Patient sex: M
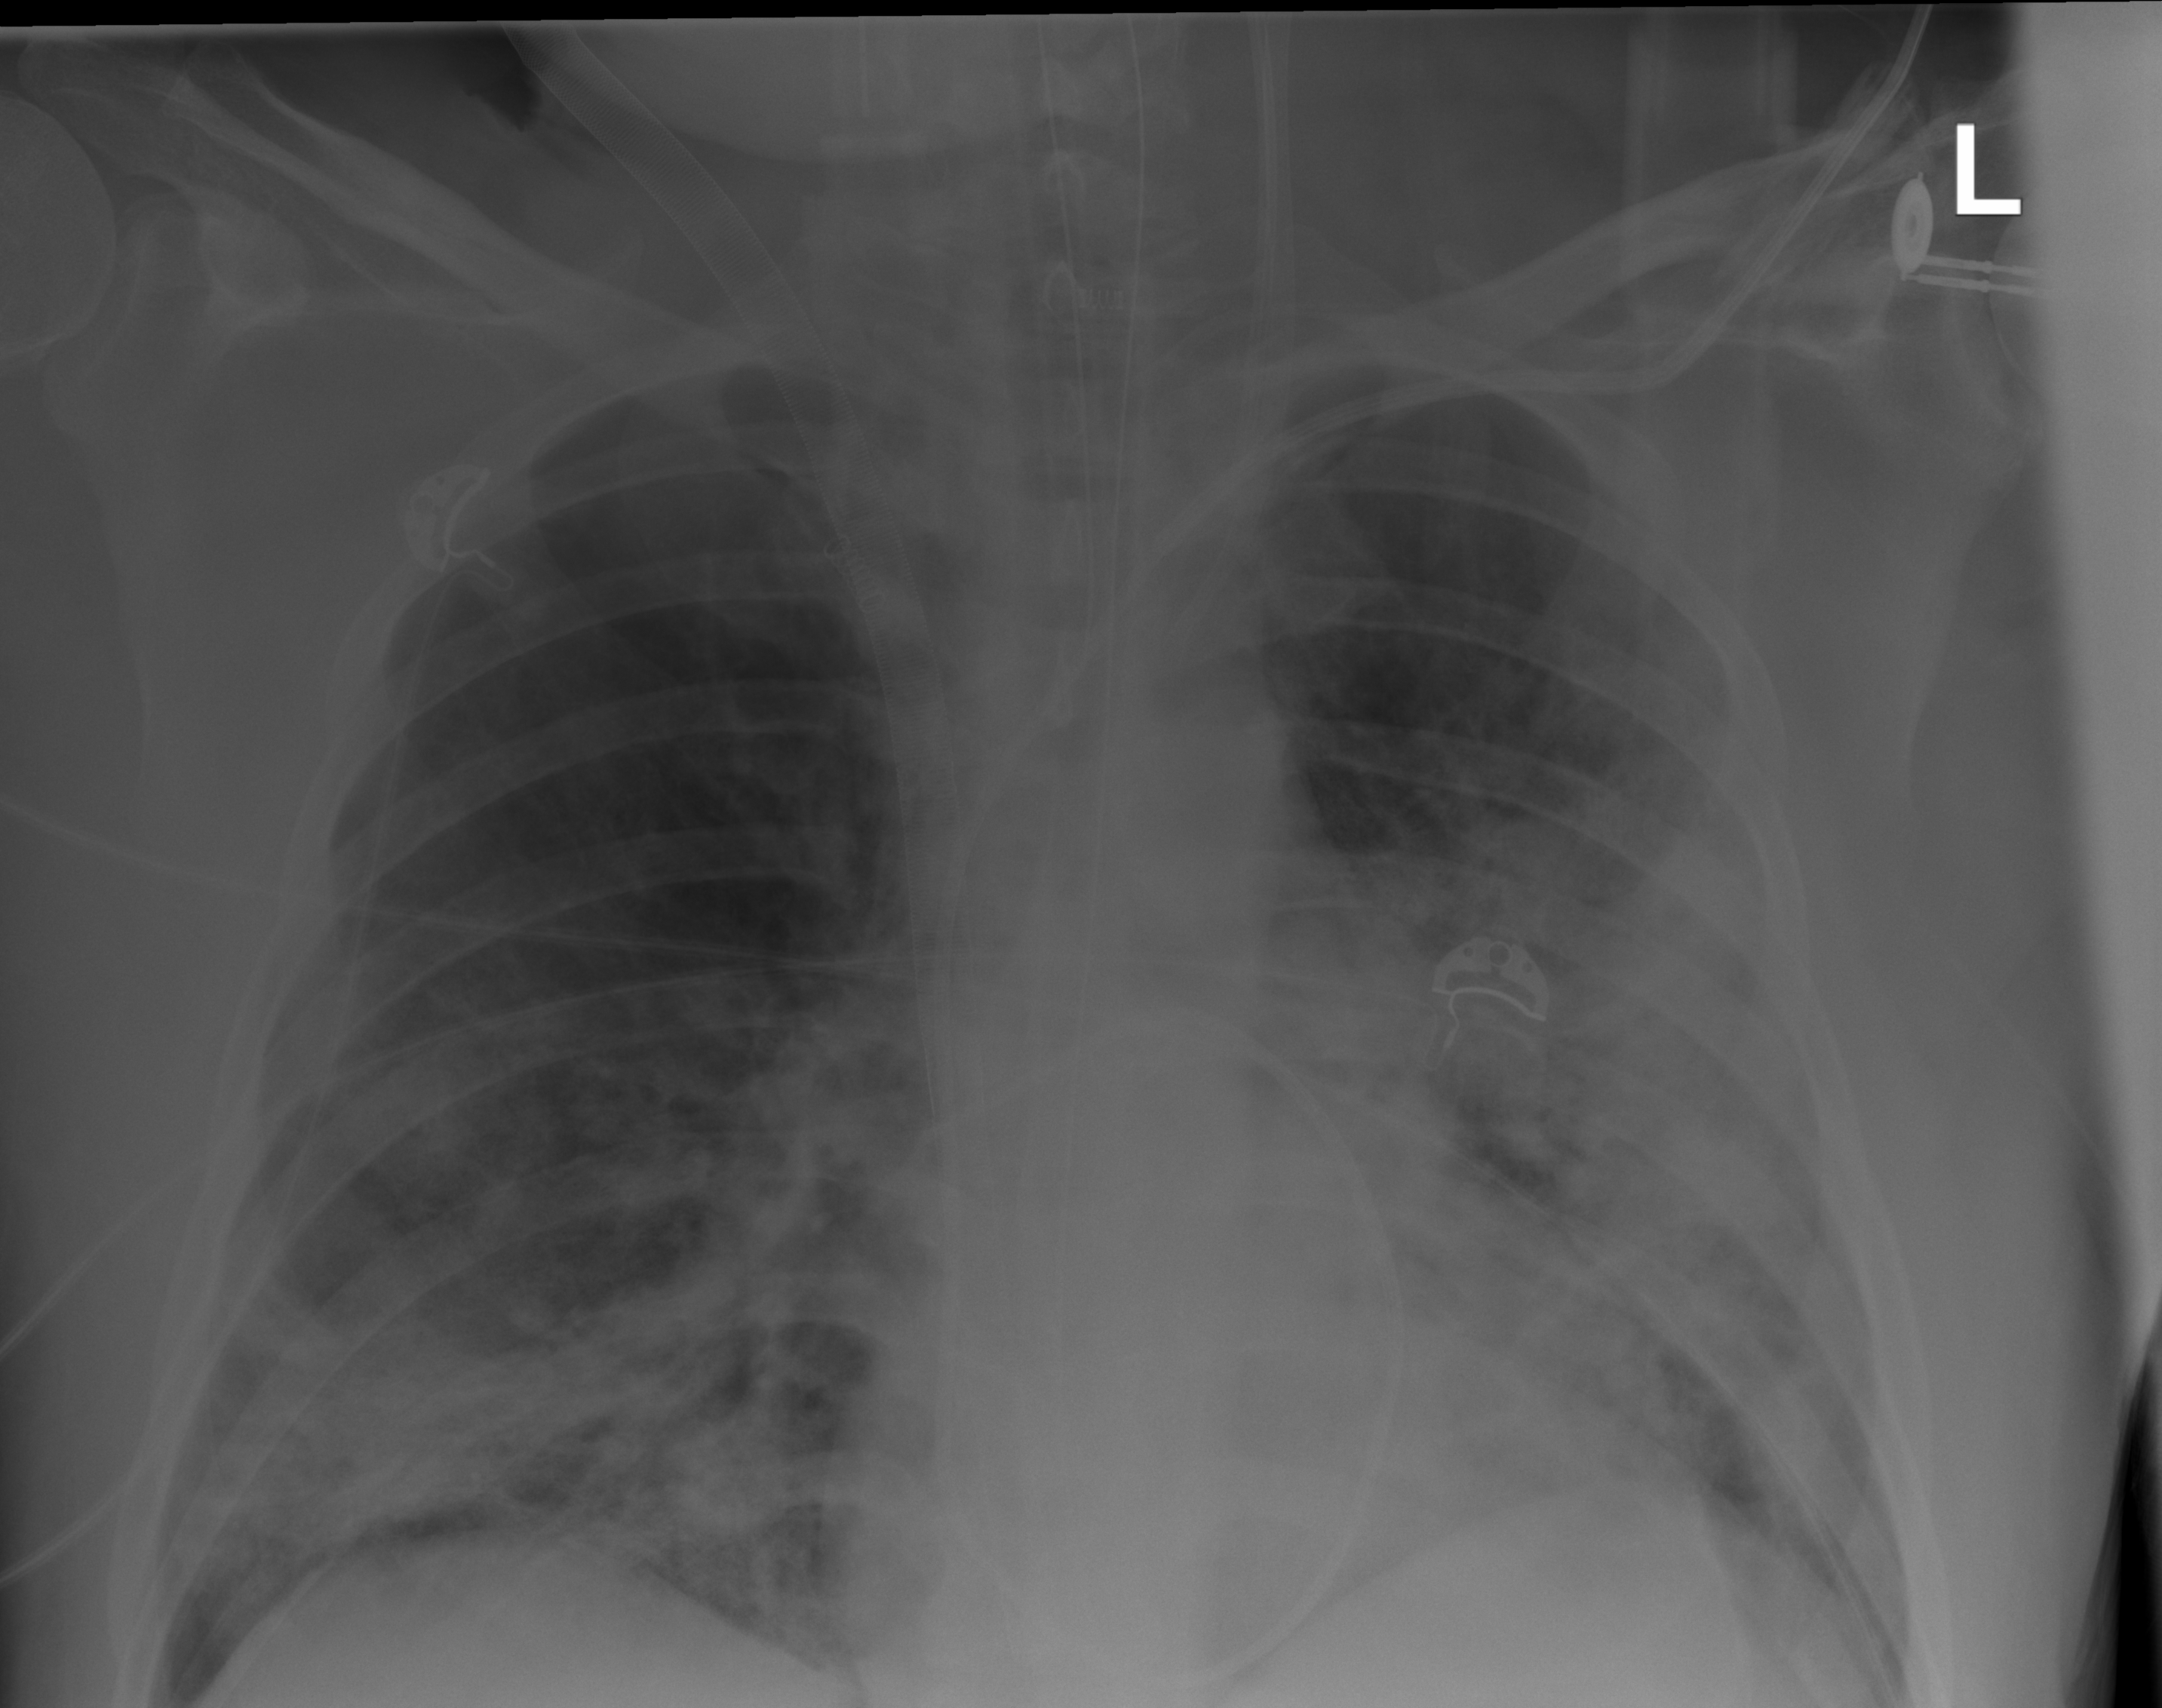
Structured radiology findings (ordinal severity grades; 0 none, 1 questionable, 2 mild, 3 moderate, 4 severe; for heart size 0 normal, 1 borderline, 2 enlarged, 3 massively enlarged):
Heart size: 0
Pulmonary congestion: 2
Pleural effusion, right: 0
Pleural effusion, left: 0
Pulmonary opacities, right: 3
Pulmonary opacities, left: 3
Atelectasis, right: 3
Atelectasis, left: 3